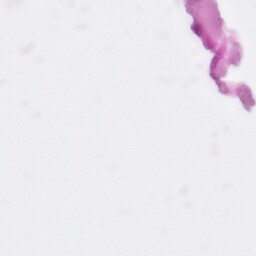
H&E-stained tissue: Pancreatic